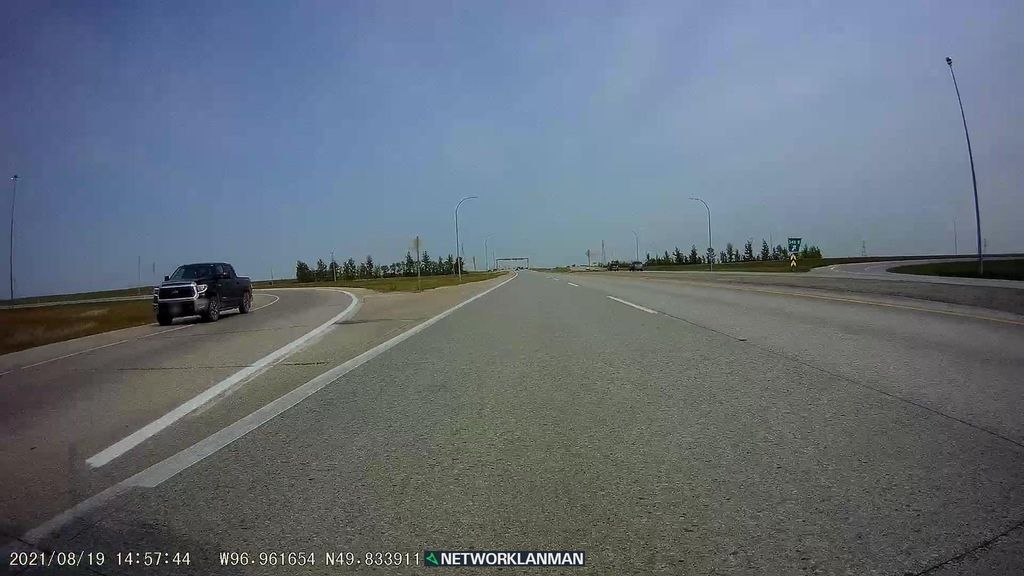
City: winnipeg